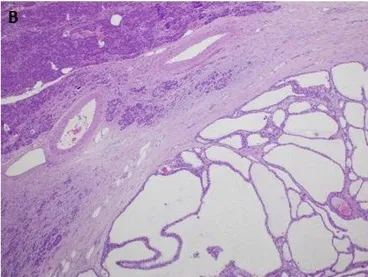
Serous cystadenoma. (B) Low magnification shows a well circumscribed mass, adjacent to uninvolved pancreas (top left), with multiple, back to back, small thin-walled cysts filled with clear serous fluid. Interestingly, the cysts do not communicate with the pancreatic duct as seen in mucinous cystic neoplasms.
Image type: pathology (h&e)